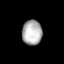
Tissue: prostate
Cell type: T cells
Senescence score: 0.2984
Nuclear area (px): 490
Mean DAPI intensity: 175.022